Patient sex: M
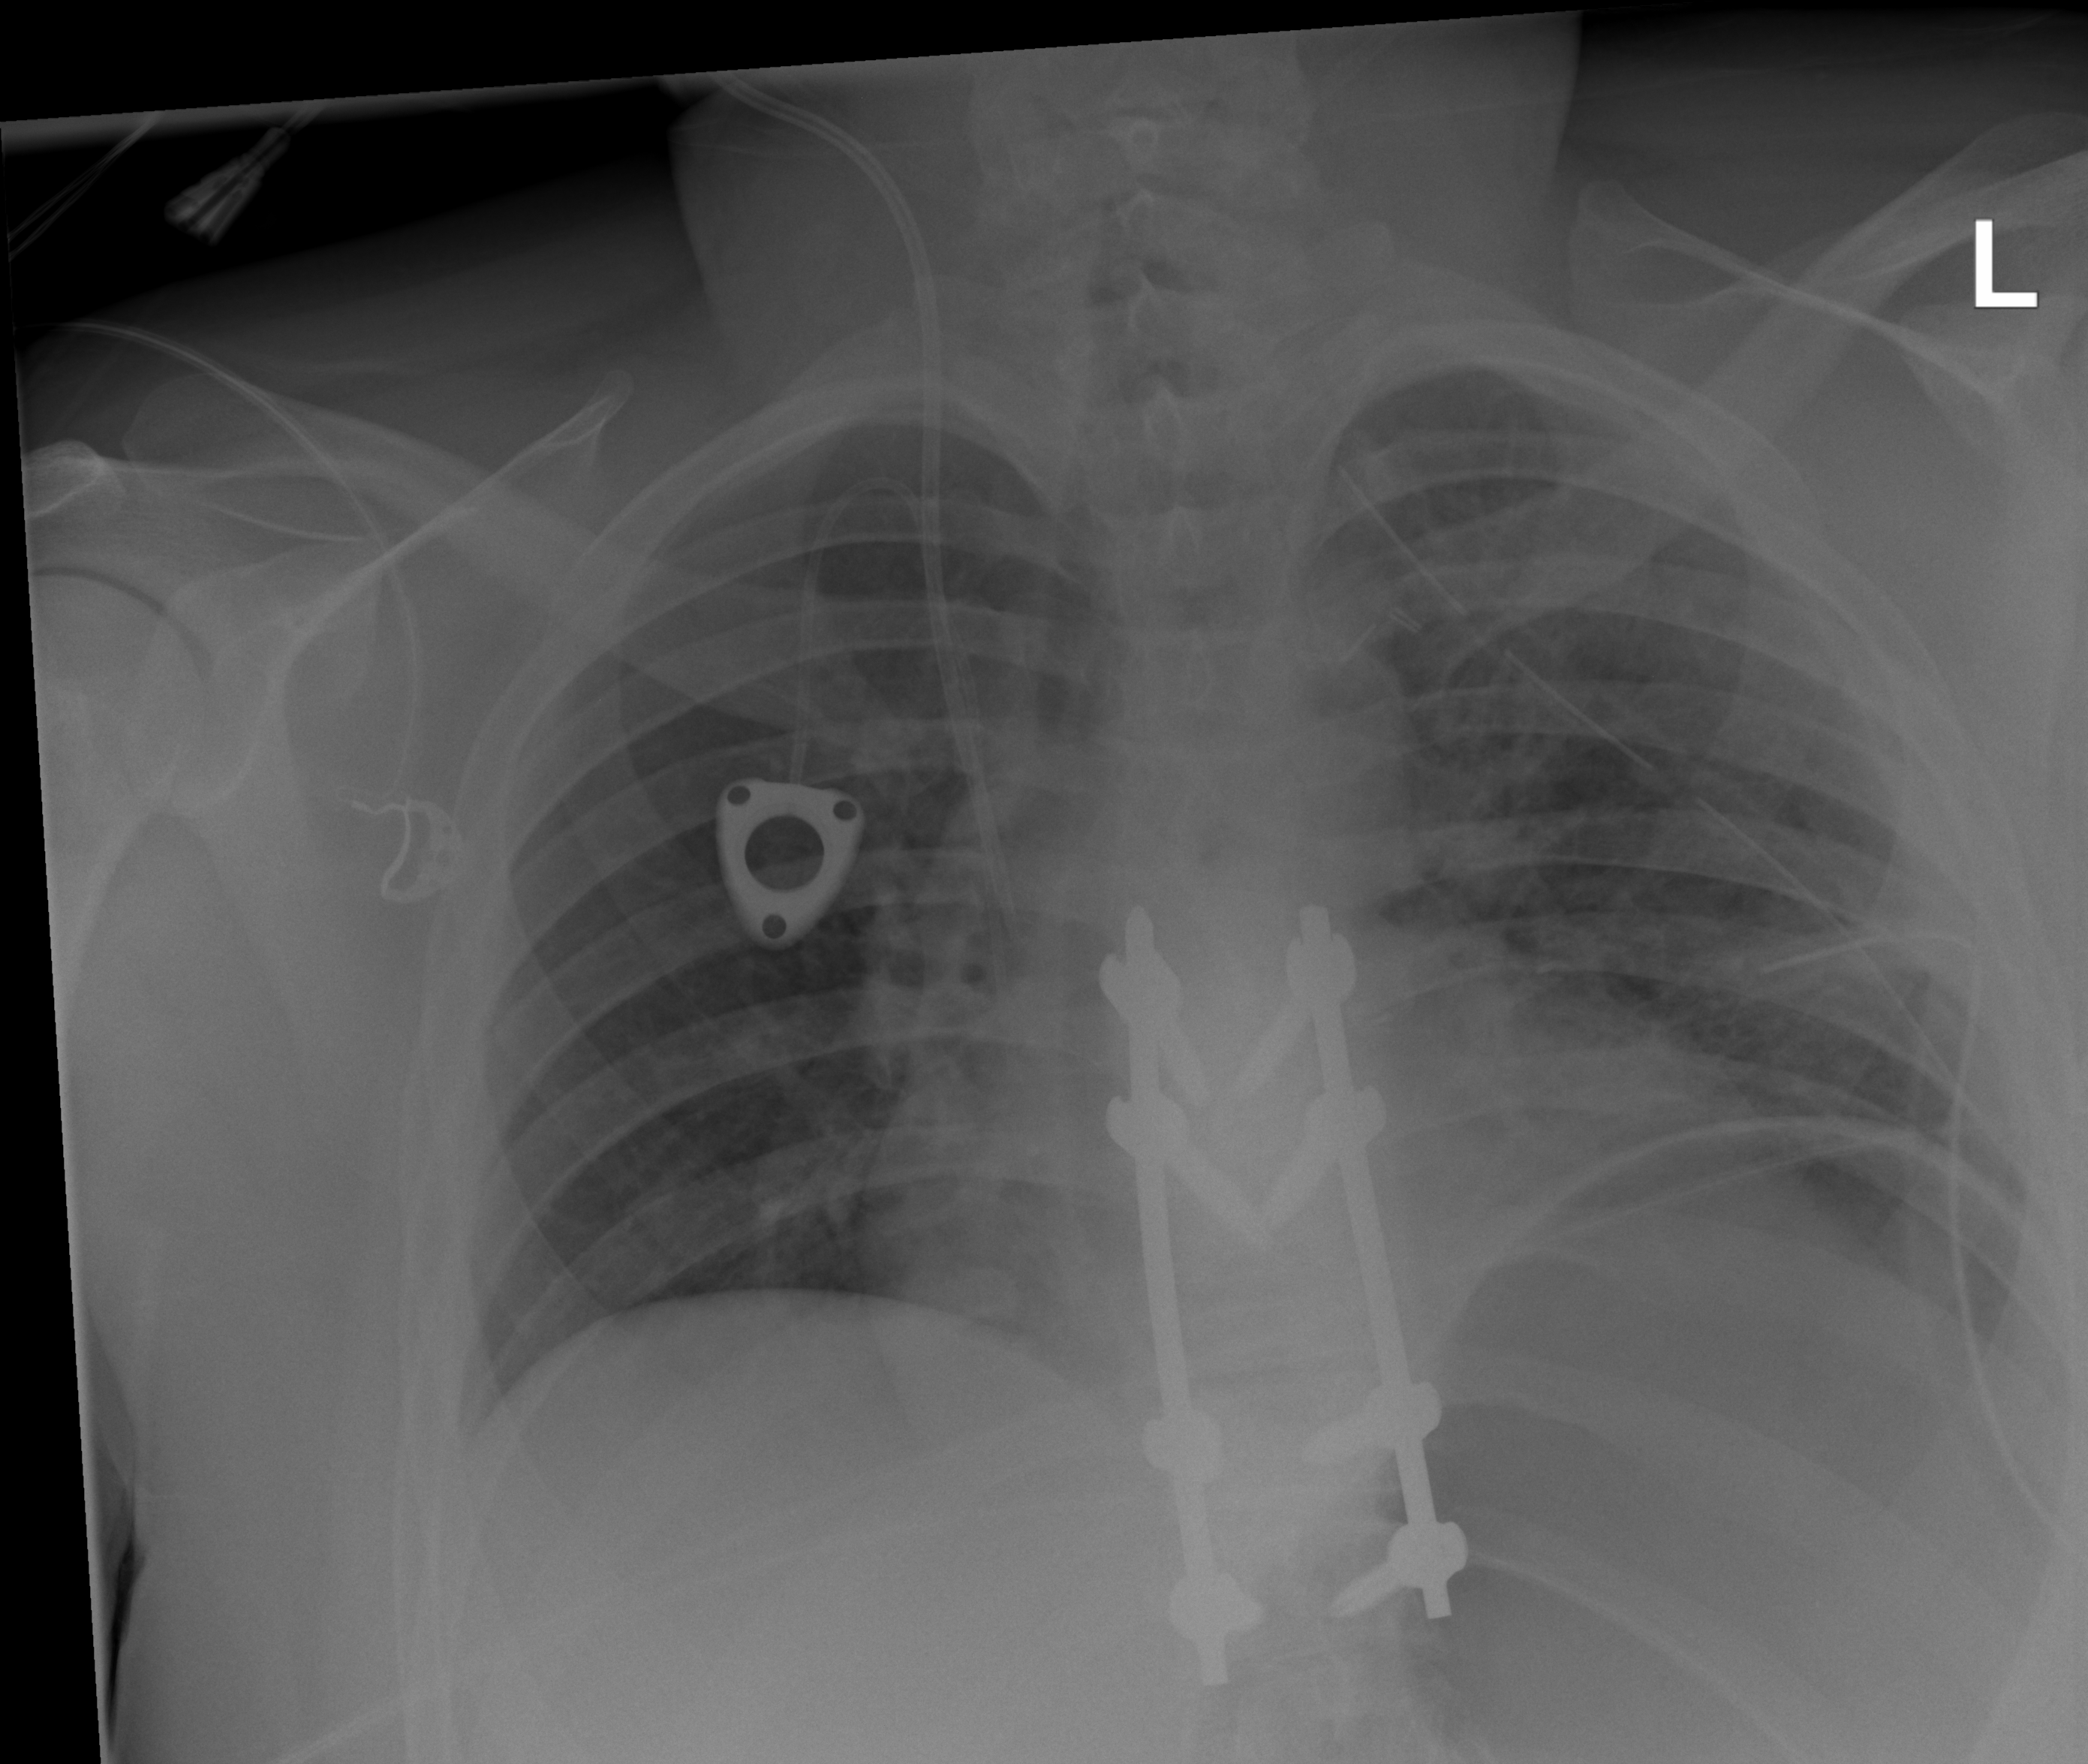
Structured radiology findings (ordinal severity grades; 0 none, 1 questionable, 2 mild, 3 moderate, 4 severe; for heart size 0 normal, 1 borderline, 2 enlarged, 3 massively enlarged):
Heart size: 2
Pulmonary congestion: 2
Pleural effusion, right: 0
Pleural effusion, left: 0
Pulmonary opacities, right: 0
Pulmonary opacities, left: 2
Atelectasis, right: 0
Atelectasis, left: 2